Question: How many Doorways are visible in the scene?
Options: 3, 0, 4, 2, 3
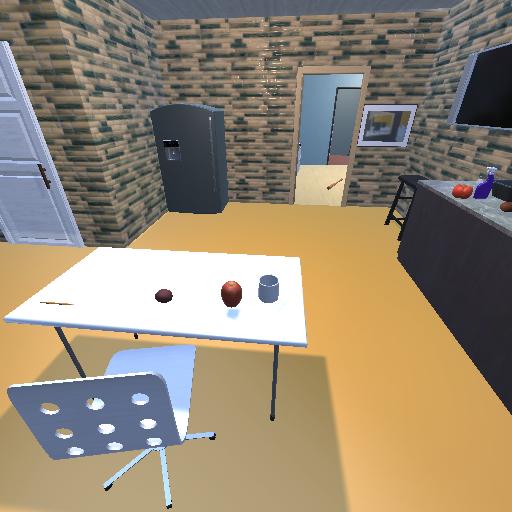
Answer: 3